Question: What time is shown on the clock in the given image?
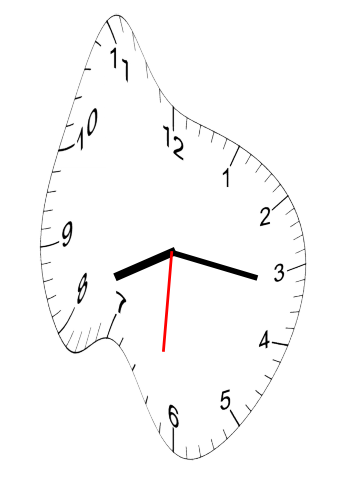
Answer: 08:16:31